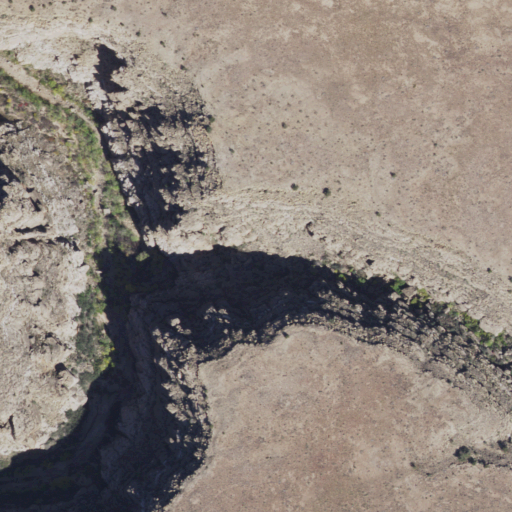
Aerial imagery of valley in Arizona named Pablo Canyon containing shrub and woody wetlands